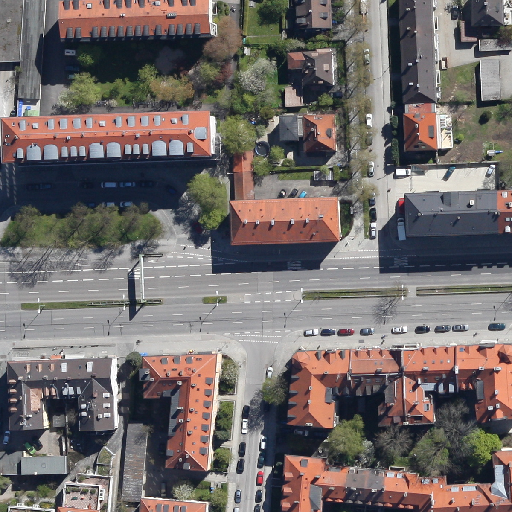
Referring expression: road marking